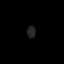
Tissue: lung
Cell type: Epithelial cells
Senescence score: 0.5442
Nuclear area (px): 103
Mean DAPI intensity: 34.951